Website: slack
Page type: payment
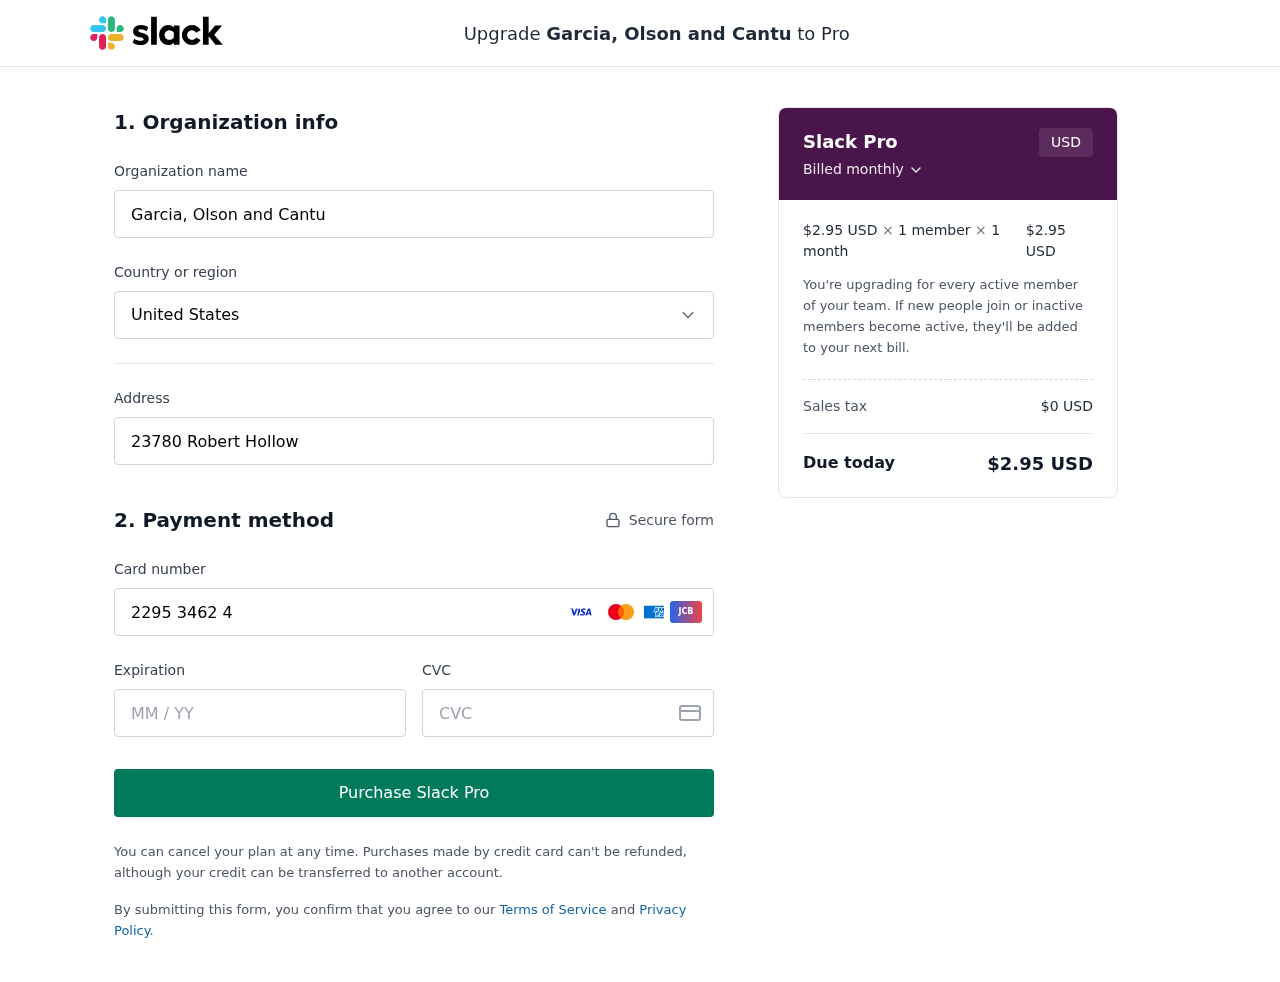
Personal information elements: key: PII_CARD_CVV
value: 865
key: PII_CARD_EXPIRY
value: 11/26
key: PII_CARD_NUMBER
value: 2295 3462 4971 0689
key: PII_COMPANY
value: Garcia, Olson and Cantu
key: PII_COUNTRY
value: United States
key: PII_STREET
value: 23780 Robert Hollow
Product elements: key: PRODUCT1_PRICE
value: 2.95
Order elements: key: ORDER_SUBTOTAL
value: $2.95 USD
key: ORDER_TAX
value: $0 USD
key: ORDER_TOTAL
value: $2.95 USD